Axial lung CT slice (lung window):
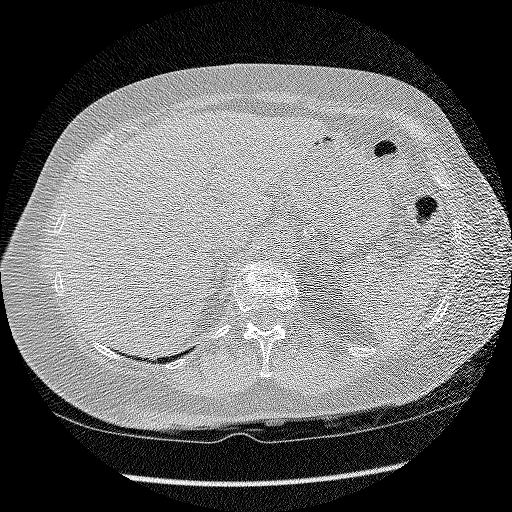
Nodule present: no